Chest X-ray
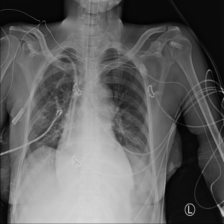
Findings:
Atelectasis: negative
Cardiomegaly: negative
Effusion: negative
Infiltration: negative
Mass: negative
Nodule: negative
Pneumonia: negative
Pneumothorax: negative
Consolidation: negative
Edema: negative
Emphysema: negative
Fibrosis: negative
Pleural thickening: negative
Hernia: negative